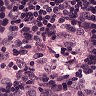
Metastatic tissue present: yes